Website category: phone
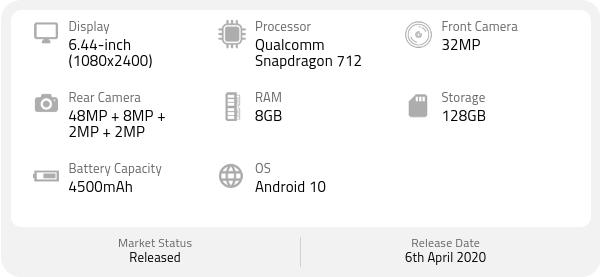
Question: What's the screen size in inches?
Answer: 6.44-inch

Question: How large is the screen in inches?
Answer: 6.44-inch

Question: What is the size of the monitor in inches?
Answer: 6.44-inch

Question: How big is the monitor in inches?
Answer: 6.44-inch

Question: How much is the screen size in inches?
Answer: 6.44-inch

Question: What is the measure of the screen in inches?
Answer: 6.44-inch

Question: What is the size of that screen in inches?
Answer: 6.44-inch

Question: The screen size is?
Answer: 6.44-inch

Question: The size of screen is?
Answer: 6.44-inch

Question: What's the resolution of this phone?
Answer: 1080x2400

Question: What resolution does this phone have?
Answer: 1080x2400

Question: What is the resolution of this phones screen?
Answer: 1080x2400

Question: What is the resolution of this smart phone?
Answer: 1080x2400

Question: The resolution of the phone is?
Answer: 1080x2400

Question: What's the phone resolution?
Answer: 1080x2400

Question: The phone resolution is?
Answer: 1080x2400

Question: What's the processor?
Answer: Qualcomm Snapdragon 712

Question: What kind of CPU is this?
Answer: Qualcomm Snapdragon 712

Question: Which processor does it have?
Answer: Qualcomm Snapdragon 712

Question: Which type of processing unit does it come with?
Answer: Qualcomm Snapdragon 712

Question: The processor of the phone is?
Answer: Qualcomm Snapdragon 712

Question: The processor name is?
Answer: Qualcomm Snapdragon 712

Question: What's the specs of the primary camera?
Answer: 48MP + 8MP + 2MP + 2MP

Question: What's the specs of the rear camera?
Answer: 48MP + 8MP + 2MP + 2MP

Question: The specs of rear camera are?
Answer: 48MP + 8MP + 2MP + 2MP

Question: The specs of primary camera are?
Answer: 48MP + 8MP + 2MP + 2MP

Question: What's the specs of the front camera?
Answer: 32MP

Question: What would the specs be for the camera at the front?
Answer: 32MP

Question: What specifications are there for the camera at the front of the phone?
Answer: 32MP

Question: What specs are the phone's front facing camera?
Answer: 32MP

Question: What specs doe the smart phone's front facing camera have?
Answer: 32MP

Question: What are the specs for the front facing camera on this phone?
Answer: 32MP

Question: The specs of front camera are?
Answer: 32MP

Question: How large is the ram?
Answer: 8GB

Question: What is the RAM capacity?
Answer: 8GB

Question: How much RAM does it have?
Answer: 8GB

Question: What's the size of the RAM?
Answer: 8GB

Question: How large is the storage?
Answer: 128GB

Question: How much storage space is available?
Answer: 128GB

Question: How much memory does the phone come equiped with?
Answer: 128GB

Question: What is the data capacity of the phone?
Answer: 128GB

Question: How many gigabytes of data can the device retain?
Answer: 128GB

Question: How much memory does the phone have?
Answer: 128GB

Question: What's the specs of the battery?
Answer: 4500mAh

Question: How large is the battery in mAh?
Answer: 4500mAh

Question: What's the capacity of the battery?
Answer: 4500mAh

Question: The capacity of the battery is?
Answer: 4500mAh

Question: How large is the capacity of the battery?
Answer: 4500mAh

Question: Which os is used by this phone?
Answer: Android 10

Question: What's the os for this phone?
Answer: Android 10

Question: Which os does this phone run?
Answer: Android 10

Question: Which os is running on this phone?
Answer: Android 10

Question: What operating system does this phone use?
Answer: Android 10

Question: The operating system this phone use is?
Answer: Android 10

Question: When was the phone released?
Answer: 6th April 2020

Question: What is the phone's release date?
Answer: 6th April 2020

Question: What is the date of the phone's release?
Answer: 6th April 2020

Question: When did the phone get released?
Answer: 6th April 2020

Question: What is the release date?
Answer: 6th April 2020

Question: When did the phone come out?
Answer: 6th April 2020

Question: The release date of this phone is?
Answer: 6th April 2020